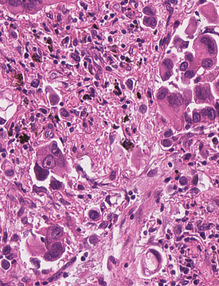
Tumor epithelial tissue: yes
Tumor-associated stroma tissue: yes
Normal tissue: no